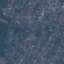
Land use / land cover class: Residential